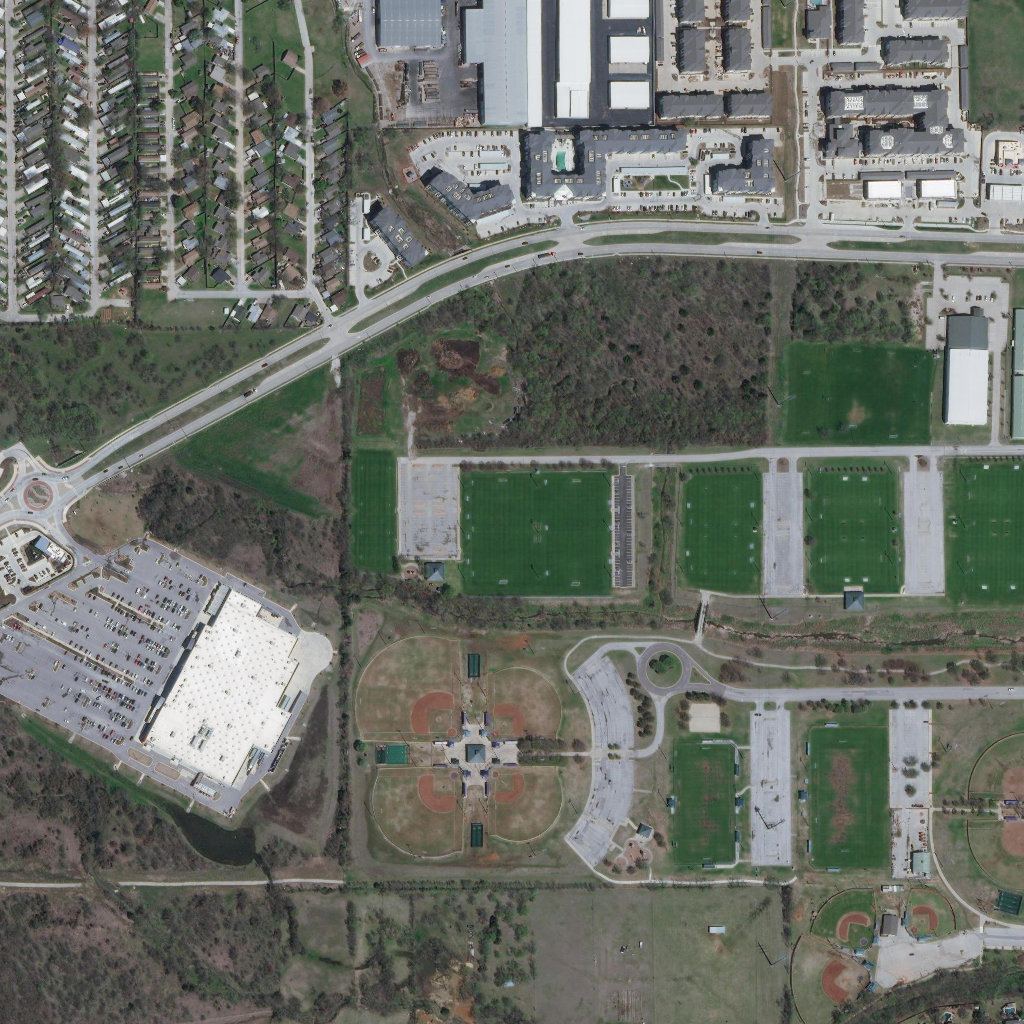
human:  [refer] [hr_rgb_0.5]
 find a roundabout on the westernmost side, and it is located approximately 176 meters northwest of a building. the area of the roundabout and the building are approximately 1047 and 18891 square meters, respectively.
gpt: <box>[[1, 46, 5, 50, 0]]</box>

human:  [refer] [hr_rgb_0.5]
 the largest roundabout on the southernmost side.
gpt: <box>[[61, 61, 68, 68, 0]]</box>

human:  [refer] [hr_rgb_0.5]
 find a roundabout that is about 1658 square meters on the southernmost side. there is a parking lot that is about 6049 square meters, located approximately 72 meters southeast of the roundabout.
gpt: <box>[[61, 61, 68, 68, 0]]</box>